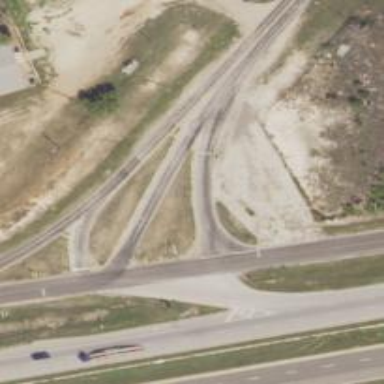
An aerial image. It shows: Secondary link road.